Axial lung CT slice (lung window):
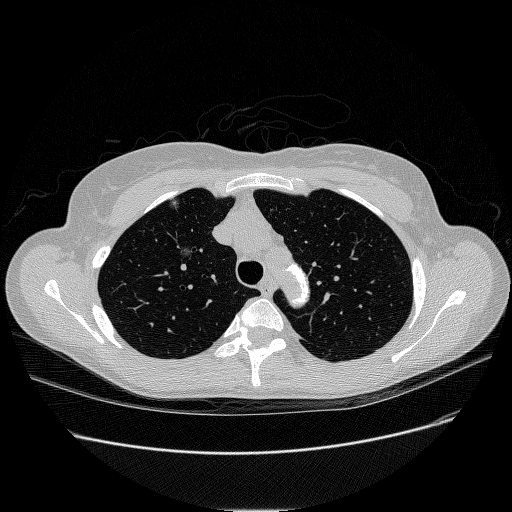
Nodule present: yes
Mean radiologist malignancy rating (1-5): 3.25